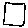
Label: square